Current action and preconditions to check: path_clear

Your task: For each precondition in the list above, predict whether it will hold at this action.

Consider the current scene as observed from the mobile robot's camera, and analyze the predicted future states of all dynamic agents (e.g., people, animals, vehicles, or any moving entities) within the NEXT SECOND.

IMPORTANT: Only answer "very likely" if you are absolutely certain—based on strong, clear evidence—that a dynamic agent will violate the precondition in the predicted future state. Do NOT answer "very likely" for unlikely, ambiguous, or low-probability risks.

Ask yourself for each precondition: Is there a high probability, with clear and convincing evidence, that the predicted future states of any dynamic agent will interfere with the predicted future state of the currently executing action within the NEXT SECOND, causing that precondition to fail?

Assess the risk level based on these predictions. Use "likely" or "very likely" if motions create a clear risk of interference.

Use "neutral" or "improbable" if agents are nearby but their predicted paths are clearly diverging or non-conflicting.

Failure Risk Categories: "very improbable", "improbable", "neutral", "likely", "very likely"

Answer Format: Output ONLY the probability_of_failure value from these categories: "very improbable", "improbable", "neutral", "likely", "very likely"

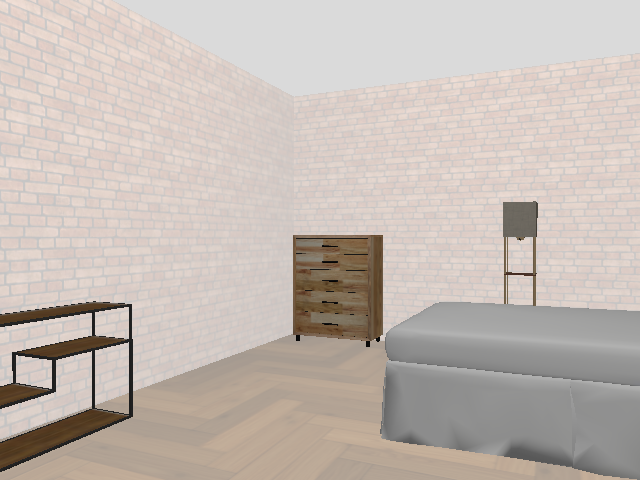

Answer: very improbable